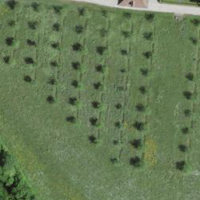
EUNIS habitat code: 52
Species observed at this site:
Chrysosplenium alternifolium